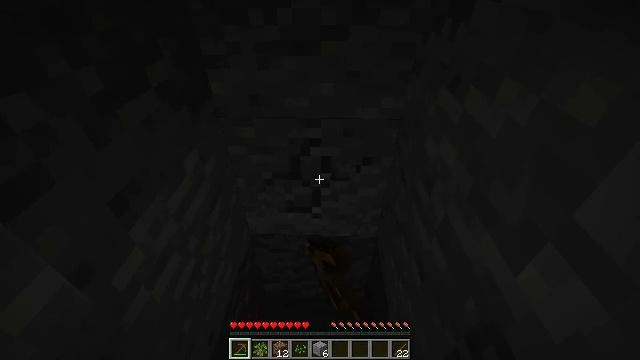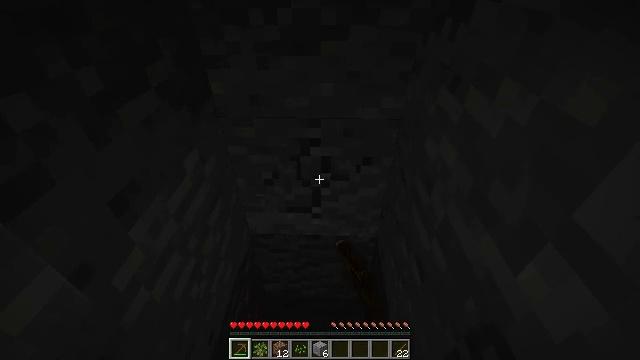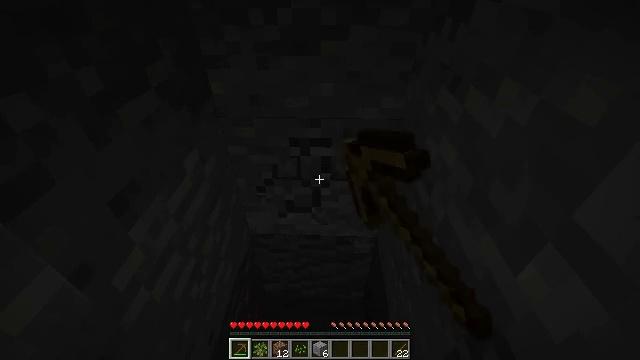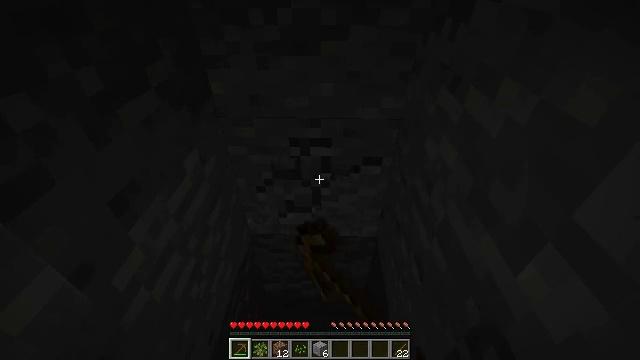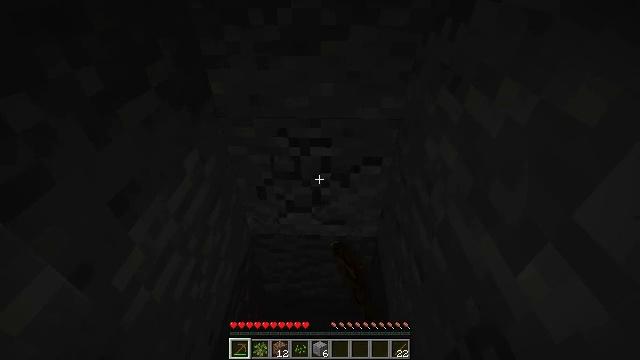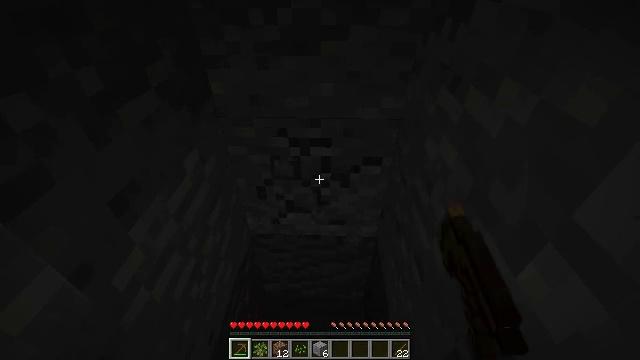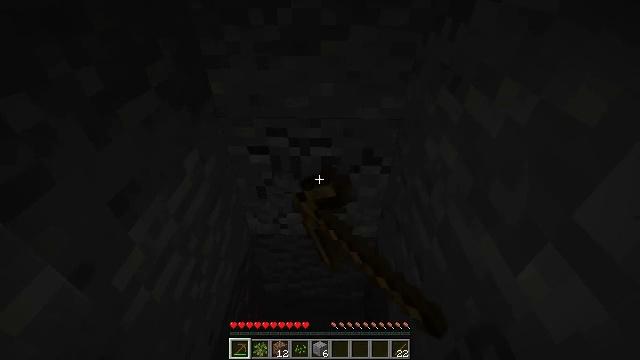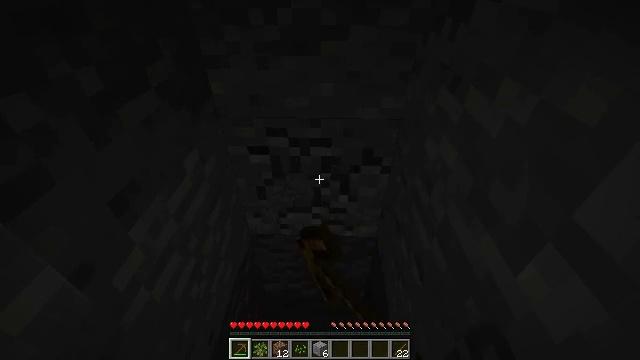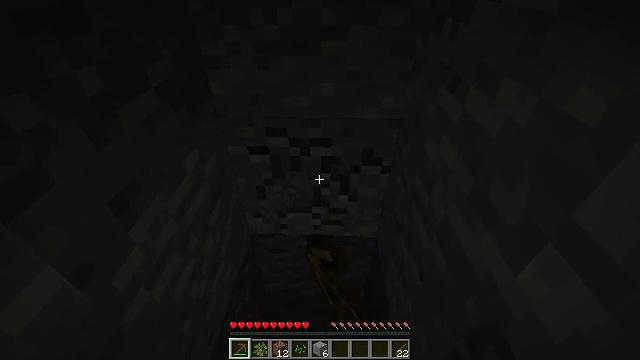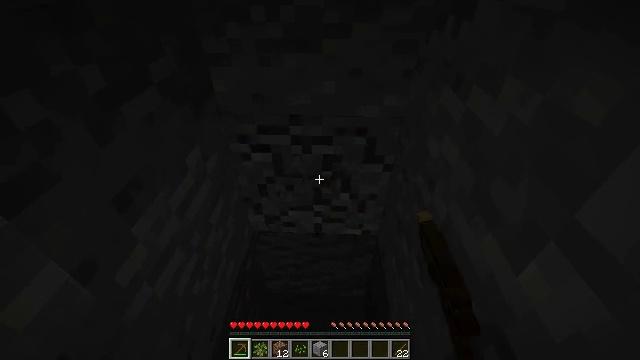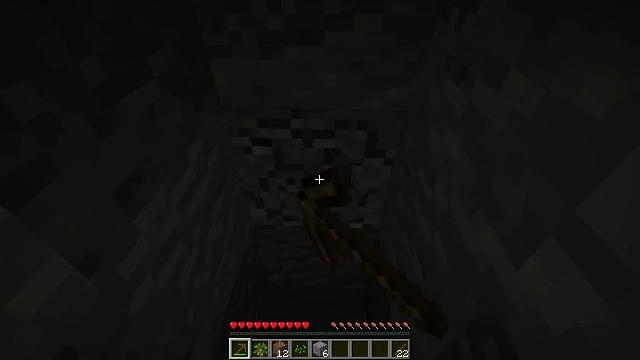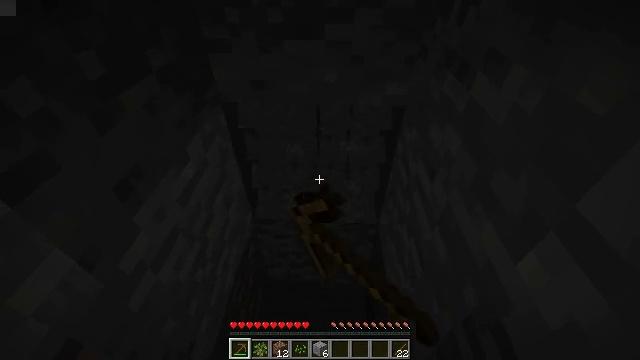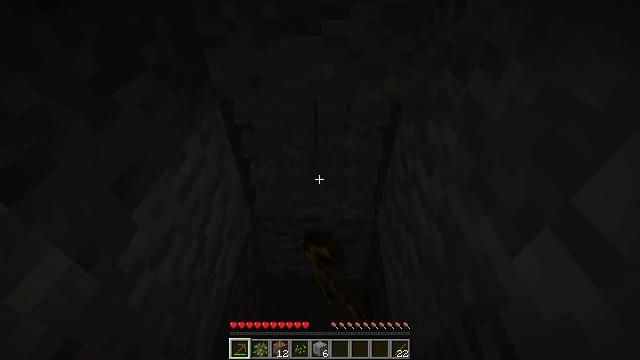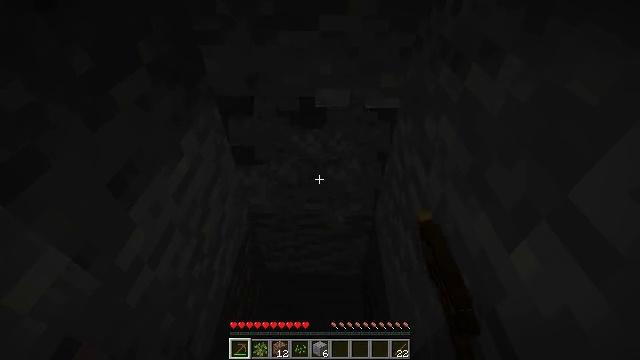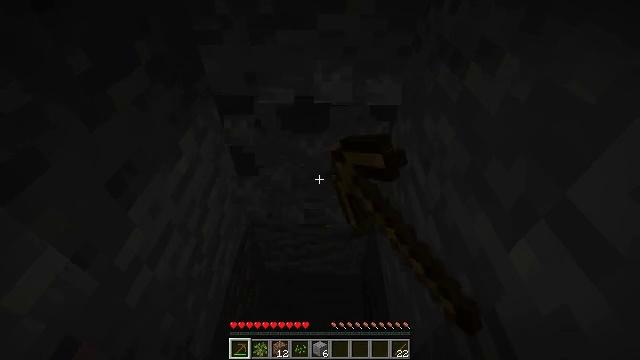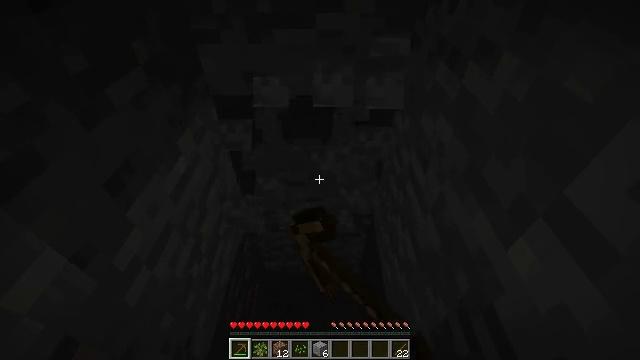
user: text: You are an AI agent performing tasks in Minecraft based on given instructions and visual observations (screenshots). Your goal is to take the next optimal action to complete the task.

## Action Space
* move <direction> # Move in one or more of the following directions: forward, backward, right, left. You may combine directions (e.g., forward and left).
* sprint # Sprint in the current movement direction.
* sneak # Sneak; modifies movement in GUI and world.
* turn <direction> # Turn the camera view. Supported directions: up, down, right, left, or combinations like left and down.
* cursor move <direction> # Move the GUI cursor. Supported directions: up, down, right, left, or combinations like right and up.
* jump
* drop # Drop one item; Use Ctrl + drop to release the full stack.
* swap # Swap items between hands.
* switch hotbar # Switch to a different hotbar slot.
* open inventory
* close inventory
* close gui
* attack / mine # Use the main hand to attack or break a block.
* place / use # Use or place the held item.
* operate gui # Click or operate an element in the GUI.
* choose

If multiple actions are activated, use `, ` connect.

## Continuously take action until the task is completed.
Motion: motion action
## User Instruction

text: Break the andesite to collect it.
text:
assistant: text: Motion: attack / mine
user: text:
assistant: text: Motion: attack / mine
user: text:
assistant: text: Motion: attack / mine
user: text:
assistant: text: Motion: attack / mine
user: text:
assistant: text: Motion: attack / mine
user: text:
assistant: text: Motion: attack / mine
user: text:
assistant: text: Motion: attack / mine
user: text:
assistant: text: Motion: attack / mine
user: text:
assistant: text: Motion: attack / mine
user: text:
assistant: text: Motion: turn down, attack / mine
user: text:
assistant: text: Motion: turn down, attack / mine
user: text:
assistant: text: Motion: attack / mine
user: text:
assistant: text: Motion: attack / mine
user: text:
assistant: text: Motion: attack / mine
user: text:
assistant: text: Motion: attack / mine
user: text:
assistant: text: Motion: attack / mine
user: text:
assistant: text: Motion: attack / mine
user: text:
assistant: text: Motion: attack / mine
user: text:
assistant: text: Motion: attack / mine
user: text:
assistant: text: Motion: attack / mine
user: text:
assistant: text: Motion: attack / mine
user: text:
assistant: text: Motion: attack / mine
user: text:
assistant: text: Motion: attack / mine
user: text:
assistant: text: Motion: turn down, attack / mine
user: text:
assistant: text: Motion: turn down, attack / mine
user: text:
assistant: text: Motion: attack / mine
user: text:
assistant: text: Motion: attack / mine
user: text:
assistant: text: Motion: attack / mine
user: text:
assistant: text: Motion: attack / mine
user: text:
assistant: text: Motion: attack / mine